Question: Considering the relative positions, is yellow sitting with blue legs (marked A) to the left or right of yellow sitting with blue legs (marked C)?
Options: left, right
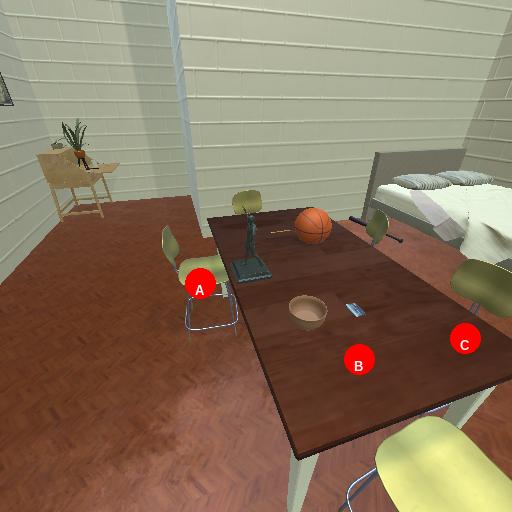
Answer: left